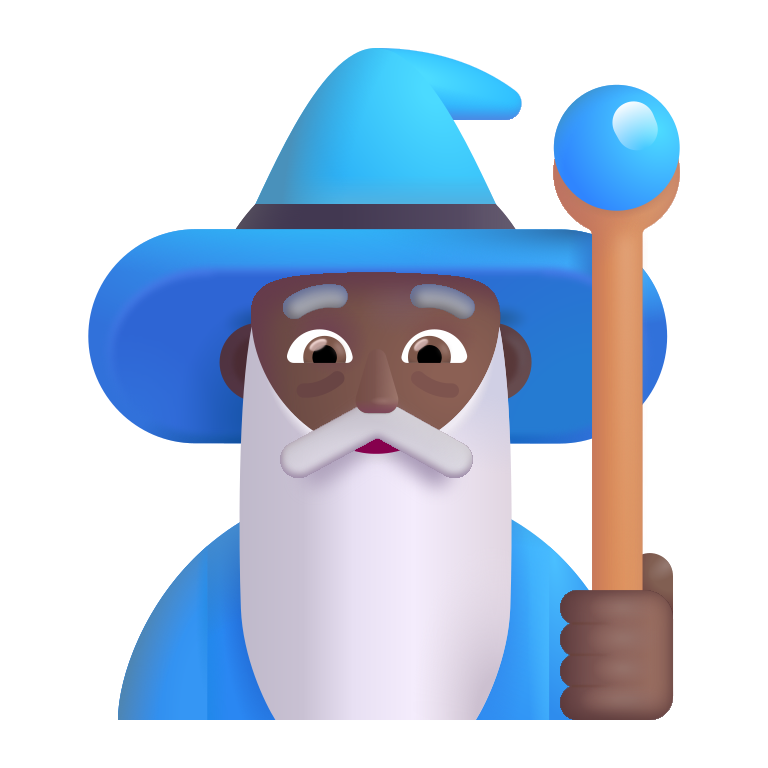
man mage color  dark